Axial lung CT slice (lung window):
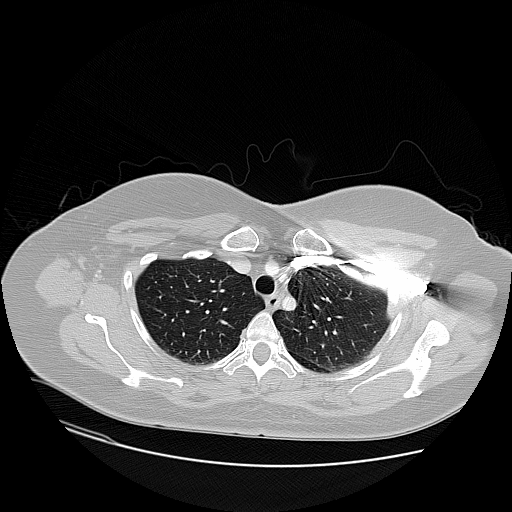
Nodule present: no